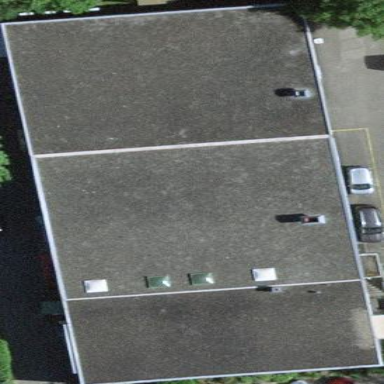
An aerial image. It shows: Industrial building.